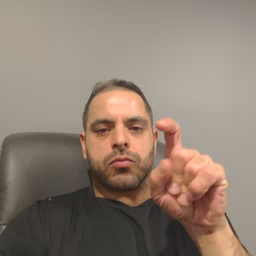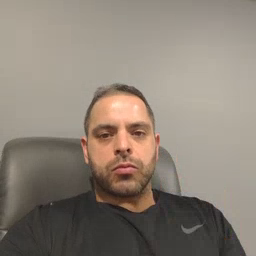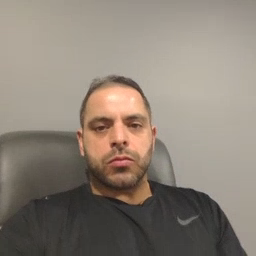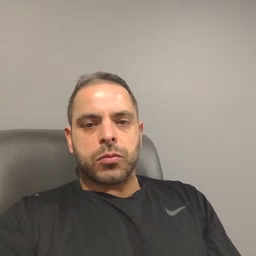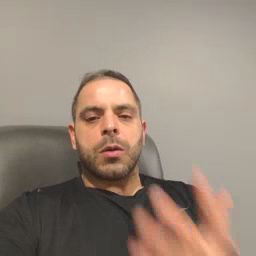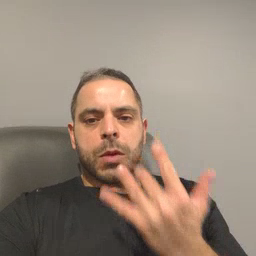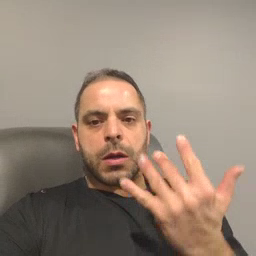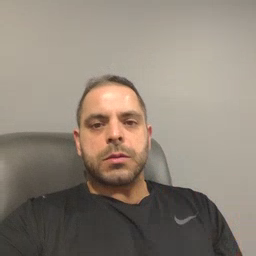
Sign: wait